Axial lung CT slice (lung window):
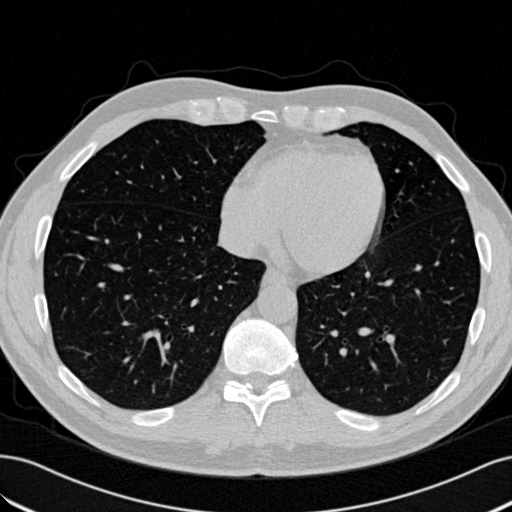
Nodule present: no